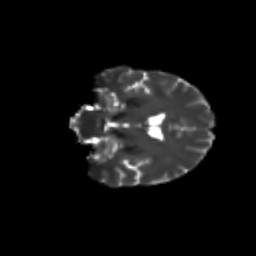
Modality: T2w
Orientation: coronal
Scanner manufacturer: siemens
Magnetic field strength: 3 T
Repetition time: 9.2 s
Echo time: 0.084 s